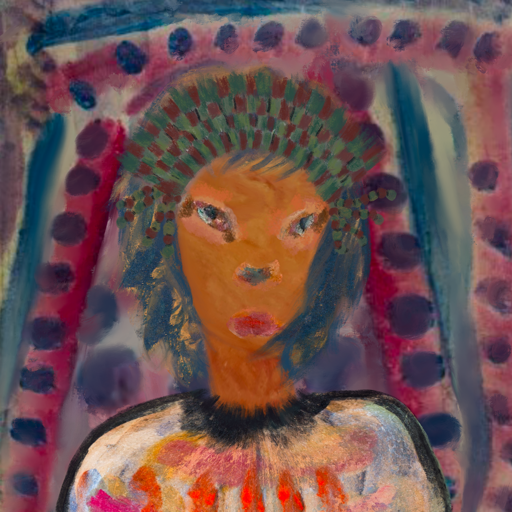
Background: HillGirl, Head And Neck Front: Pious_Lady, Face Front: Boggyland, Bust: Childish, Hair Front: InTheSun, Head Accessory: After_Raid_Crown, Second Necklace: Blank, Necklace: Blank, Baby: Blank